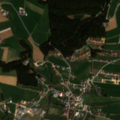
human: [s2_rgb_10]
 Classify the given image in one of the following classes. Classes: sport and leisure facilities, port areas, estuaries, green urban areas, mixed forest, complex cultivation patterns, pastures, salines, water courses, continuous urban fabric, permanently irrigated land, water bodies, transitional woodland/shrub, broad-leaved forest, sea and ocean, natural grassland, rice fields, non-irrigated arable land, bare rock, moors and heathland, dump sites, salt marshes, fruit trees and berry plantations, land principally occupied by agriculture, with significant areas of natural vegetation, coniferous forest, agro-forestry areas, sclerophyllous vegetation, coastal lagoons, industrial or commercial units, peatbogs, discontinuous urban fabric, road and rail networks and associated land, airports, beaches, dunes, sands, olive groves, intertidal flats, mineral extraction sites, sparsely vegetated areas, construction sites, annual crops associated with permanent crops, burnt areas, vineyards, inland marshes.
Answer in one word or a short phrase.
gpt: discontinuous urban fabric, non-irrigated arable land, complex cultivation patterns, land principally occupied by agriculture, with significant areas of natural vegetation, coniferous forest